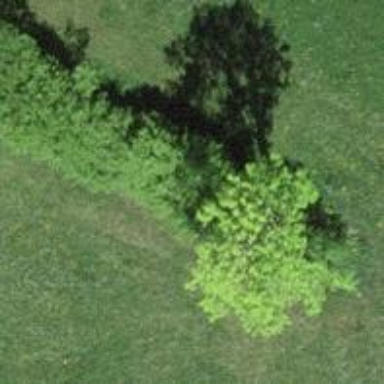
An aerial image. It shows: Hedge acting as barrier.